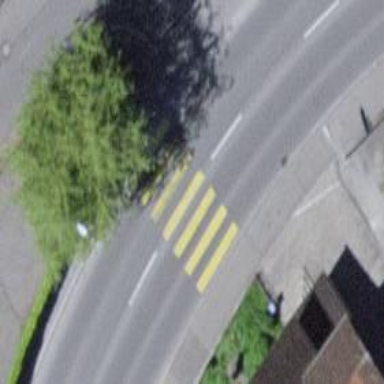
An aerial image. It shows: Zebra crossing on the road.